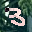
Label: 3